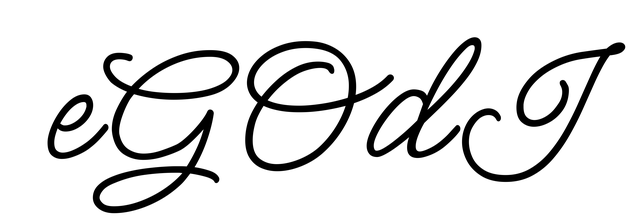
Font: MeowScript-Regular